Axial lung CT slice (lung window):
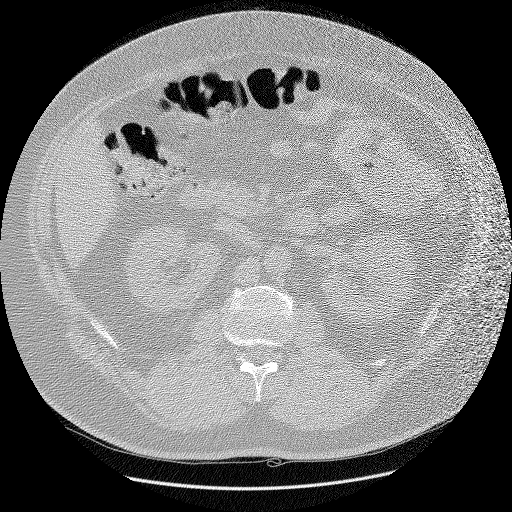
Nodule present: no